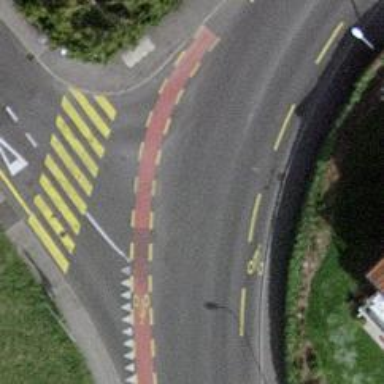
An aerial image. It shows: Road with "give way" sign.